Field crop: tomato
Growth stage: 1
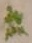
Species: portulaca